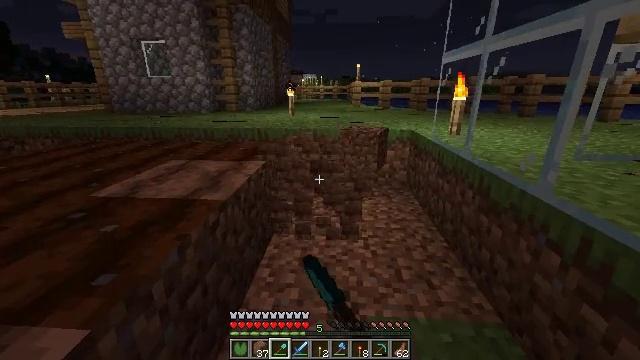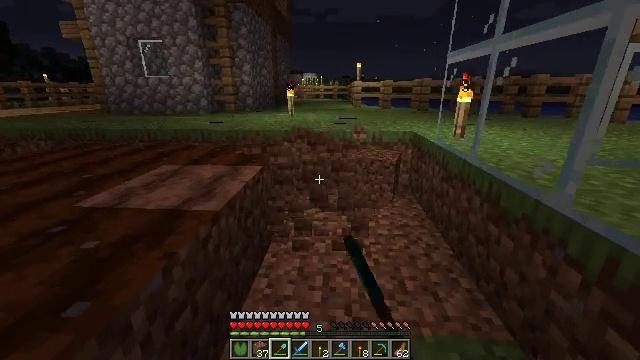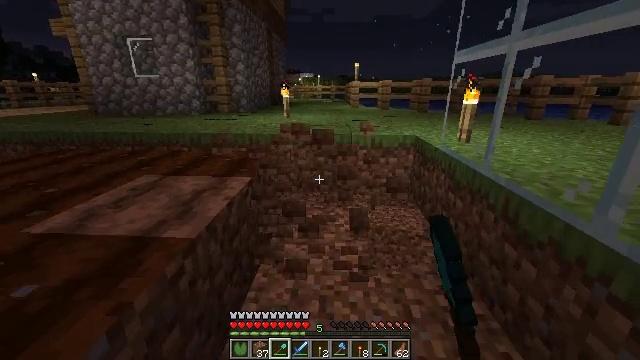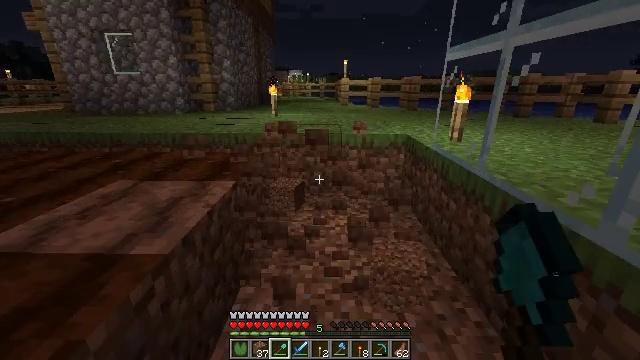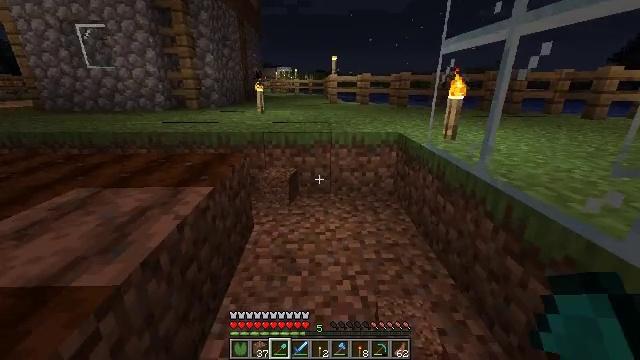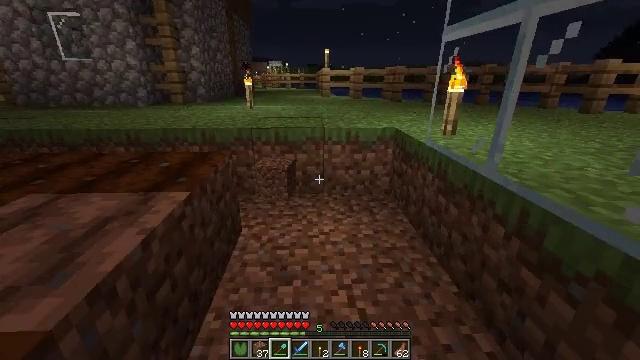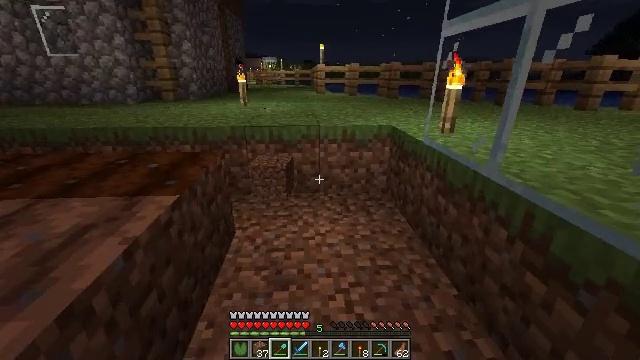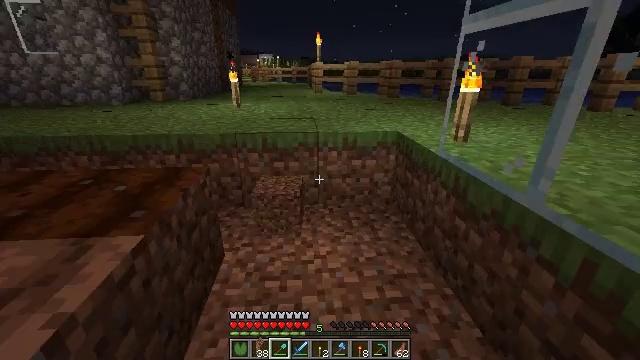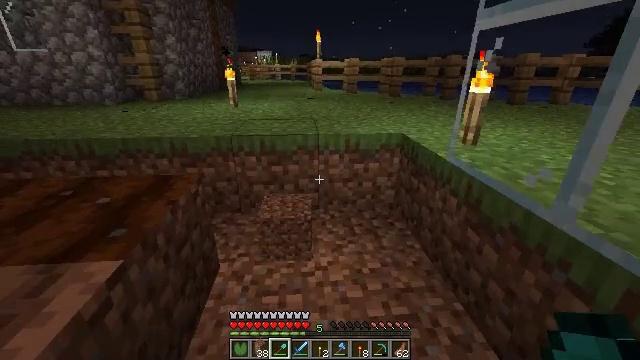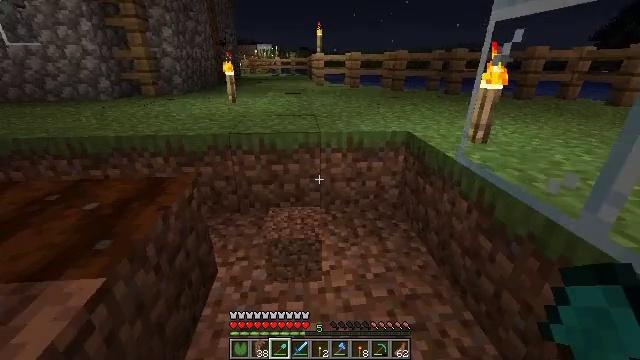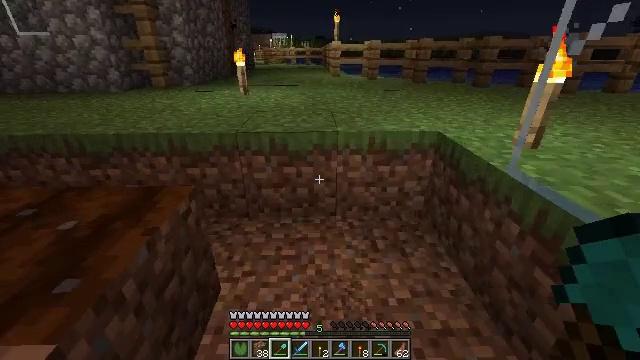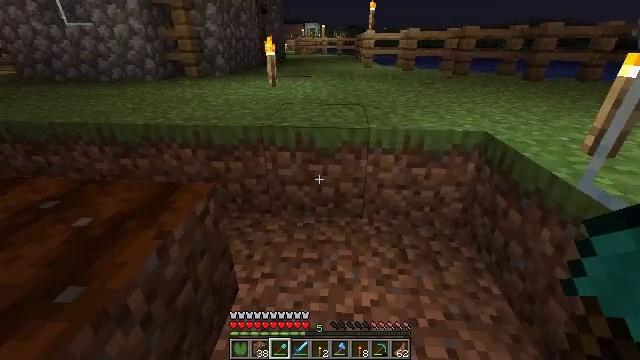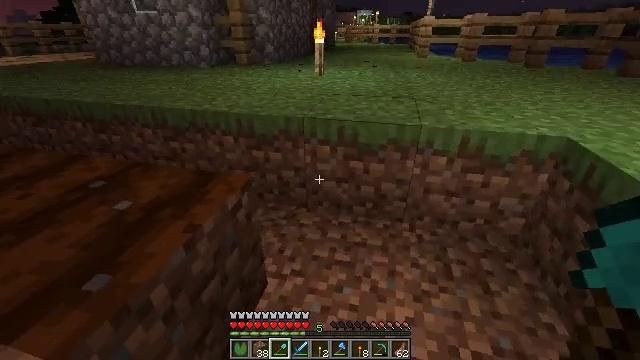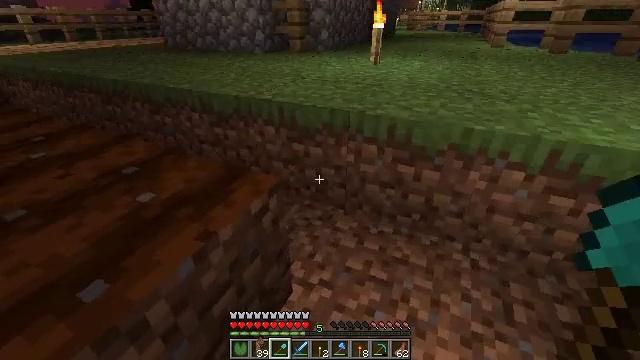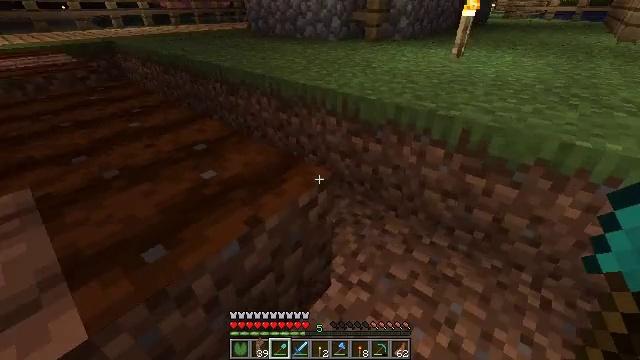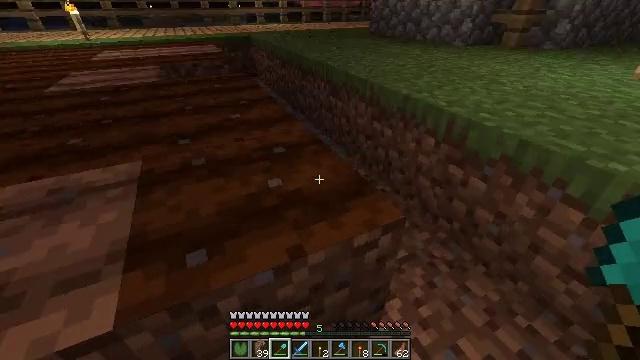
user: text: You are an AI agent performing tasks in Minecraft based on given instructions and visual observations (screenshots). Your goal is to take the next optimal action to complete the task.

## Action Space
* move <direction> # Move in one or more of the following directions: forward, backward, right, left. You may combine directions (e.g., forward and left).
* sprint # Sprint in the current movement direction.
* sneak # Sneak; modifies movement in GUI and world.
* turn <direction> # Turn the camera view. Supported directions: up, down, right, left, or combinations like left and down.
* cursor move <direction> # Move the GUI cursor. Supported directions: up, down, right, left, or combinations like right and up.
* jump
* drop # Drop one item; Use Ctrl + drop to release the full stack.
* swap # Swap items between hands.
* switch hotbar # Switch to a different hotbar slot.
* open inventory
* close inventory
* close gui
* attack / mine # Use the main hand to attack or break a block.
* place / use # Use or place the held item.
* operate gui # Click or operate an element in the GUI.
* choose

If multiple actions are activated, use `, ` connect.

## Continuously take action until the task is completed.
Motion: motion action
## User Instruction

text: Attack the farmland to gather it.
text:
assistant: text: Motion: move forward, attack / mine
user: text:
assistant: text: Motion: move forward, attack / mine
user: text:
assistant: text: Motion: move forward, turn right
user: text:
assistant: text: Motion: move forward, turn right
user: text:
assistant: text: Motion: move forward, turn right and down
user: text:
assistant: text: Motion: move forward, turn right
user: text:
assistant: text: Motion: move forward
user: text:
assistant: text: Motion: move forward
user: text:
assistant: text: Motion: move forward, turn down
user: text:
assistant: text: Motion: move forward, turn left and down
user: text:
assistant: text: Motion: move forward, turn left and down
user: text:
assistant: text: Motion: move forward, turn left and down
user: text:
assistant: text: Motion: move forward, turn left and down
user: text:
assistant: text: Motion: move forward, turn left and down
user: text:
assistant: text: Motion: turn left
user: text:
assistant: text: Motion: turn left
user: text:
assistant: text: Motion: turn left, attack / mine
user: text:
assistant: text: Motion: turn left, attack / mine
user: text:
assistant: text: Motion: turn left and up, attack / mine
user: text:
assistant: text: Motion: turn left and up, attack / mine
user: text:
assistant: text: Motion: turn left, attack / mine
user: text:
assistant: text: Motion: attack / mine
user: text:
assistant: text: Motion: attack / mine
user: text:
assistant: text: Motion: attack / mine
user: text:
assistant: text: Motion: attack / mine
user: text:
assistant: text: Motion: attack / mine
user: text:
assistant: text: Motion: attack / mine
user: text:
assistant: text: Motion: attack / mine
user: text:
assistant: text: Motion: attack / mine
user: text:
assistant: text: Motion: turn right and up, attack / mine